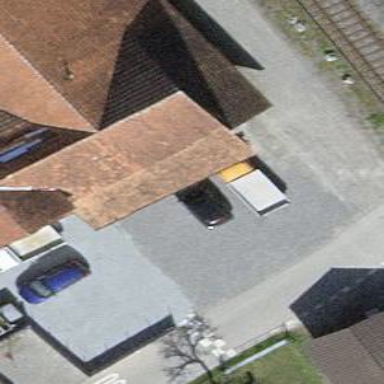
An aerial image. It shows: Parking area with surface.